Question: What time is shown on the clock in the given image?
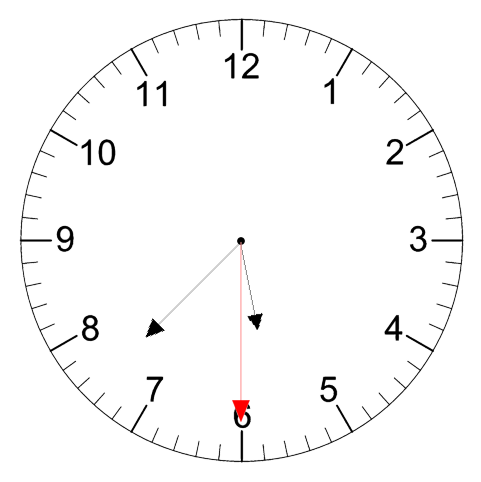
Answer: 05:37:30